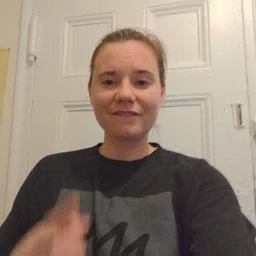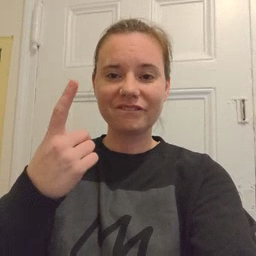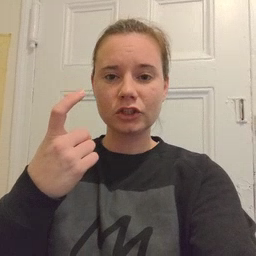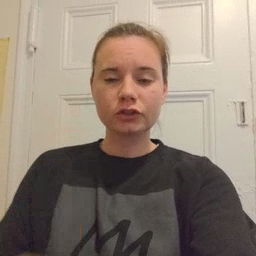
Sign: finger